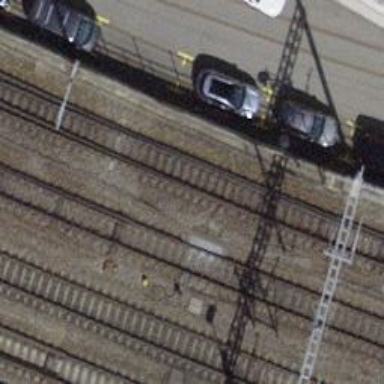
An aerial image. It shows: Railway switch.